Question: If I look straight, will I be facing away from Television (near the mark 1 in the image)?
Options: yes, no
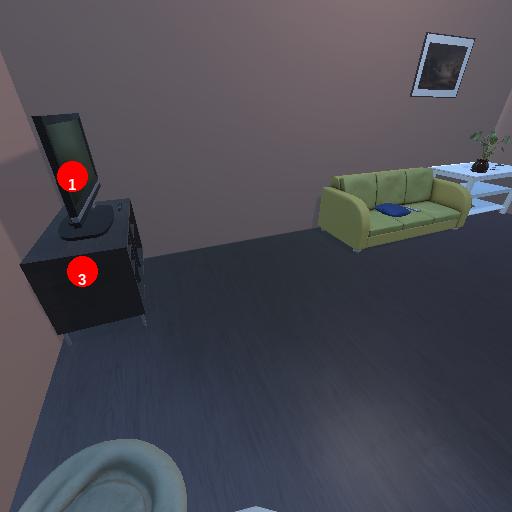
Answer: yes